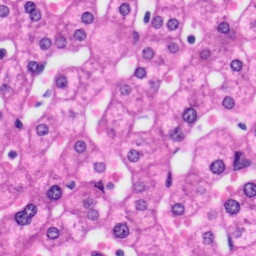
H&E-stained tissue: Liver